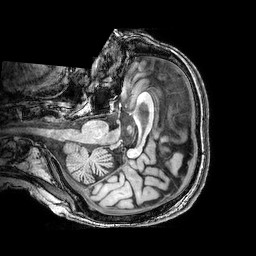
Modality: T1w
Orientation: axial
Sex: male
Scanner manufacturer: philips
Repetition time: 0.008123 s
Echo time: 0.00372 s